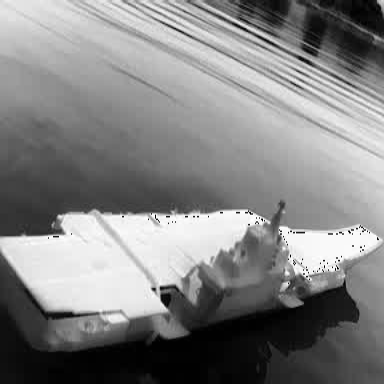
There is a warship in the infrared image.